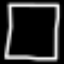
Label: square